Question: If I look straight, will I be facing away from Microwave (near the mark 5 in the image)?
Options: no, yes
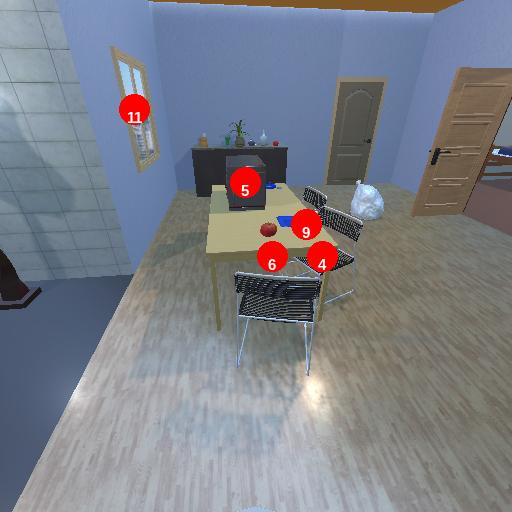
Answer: no